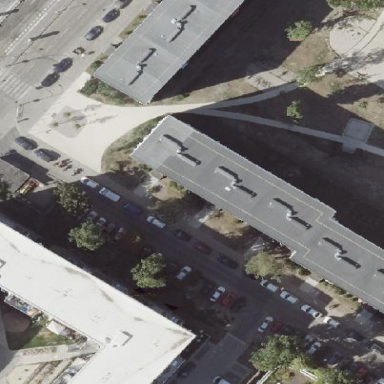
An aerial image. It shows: Building with apartments and flat roof.